Question: Basically I autofill the expense description based on what expense category is chosen, and the select won't widen based on the content that is in the box.
Of course this works perfectly fine on chrome, firefox and safari.
Anyone have any ideas as to why it won't auto widen like the other browsers? Or how I can force it to? I don't have the width constrained by CSS.

Thanks in advance!
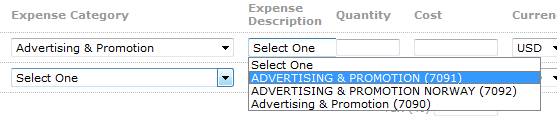
Answer: This should fix it for IE8:
'''
select:focus {
position: relative; /* needed if the parent element has assigned width */
width: auto;
}
'''